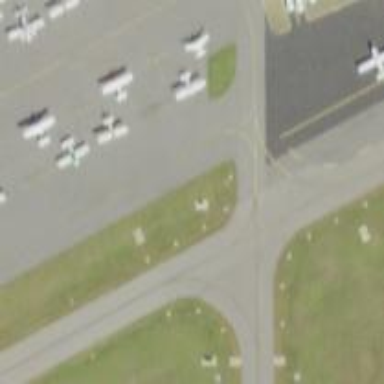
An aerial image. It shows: Image of taxiway at airport.